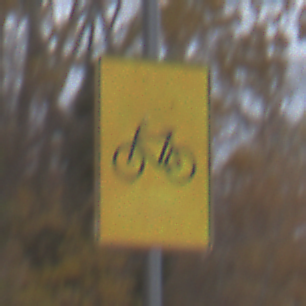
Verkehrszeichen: RadverkehrOhnePfeilsymbol
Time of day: MorningAfternoon
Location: Outdoor (Nature)
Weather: Overcast
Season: NotSpecified
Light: Natural